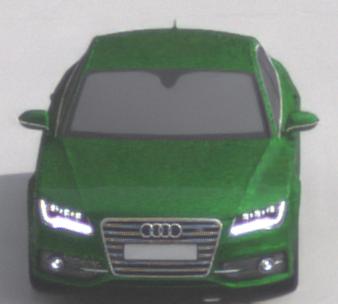
Make: Audi
Model: S7 Sportback cod
Detailed model: S7 (4G) Sportback
Model produced from: 2012/06
Model produced until: 2014/05
Doors: 5
Color: green
Road condition: dry road
Daytime: morning or afternoon
Contrast: low contrast